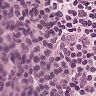
Metastatic tissue present: no